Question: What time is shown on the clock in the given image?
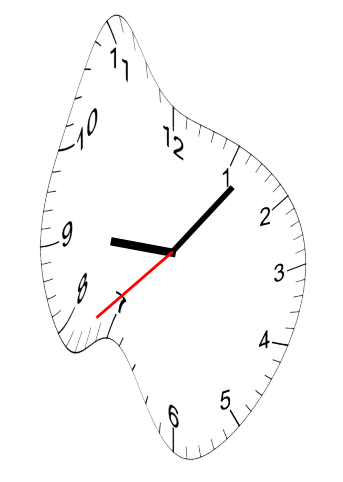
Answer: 09:06:38